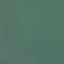
Label: SeaLake